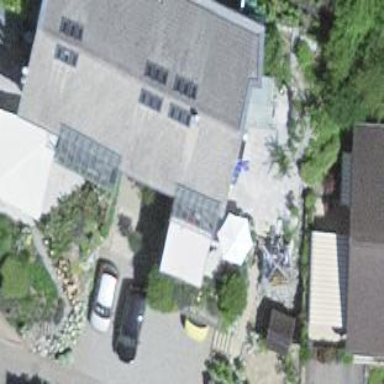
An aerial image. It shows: Residential building with gabled roof.